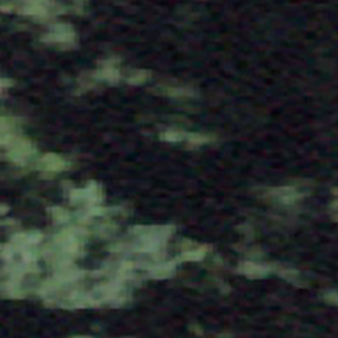
Label: other